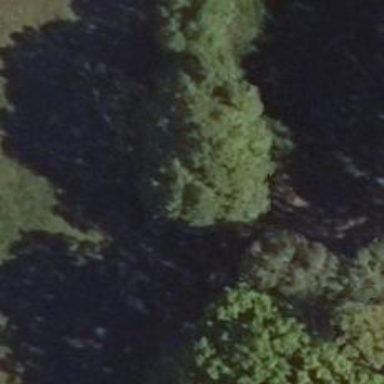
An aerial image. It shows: Row of trees in natural setting.